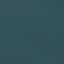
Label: SeaLake